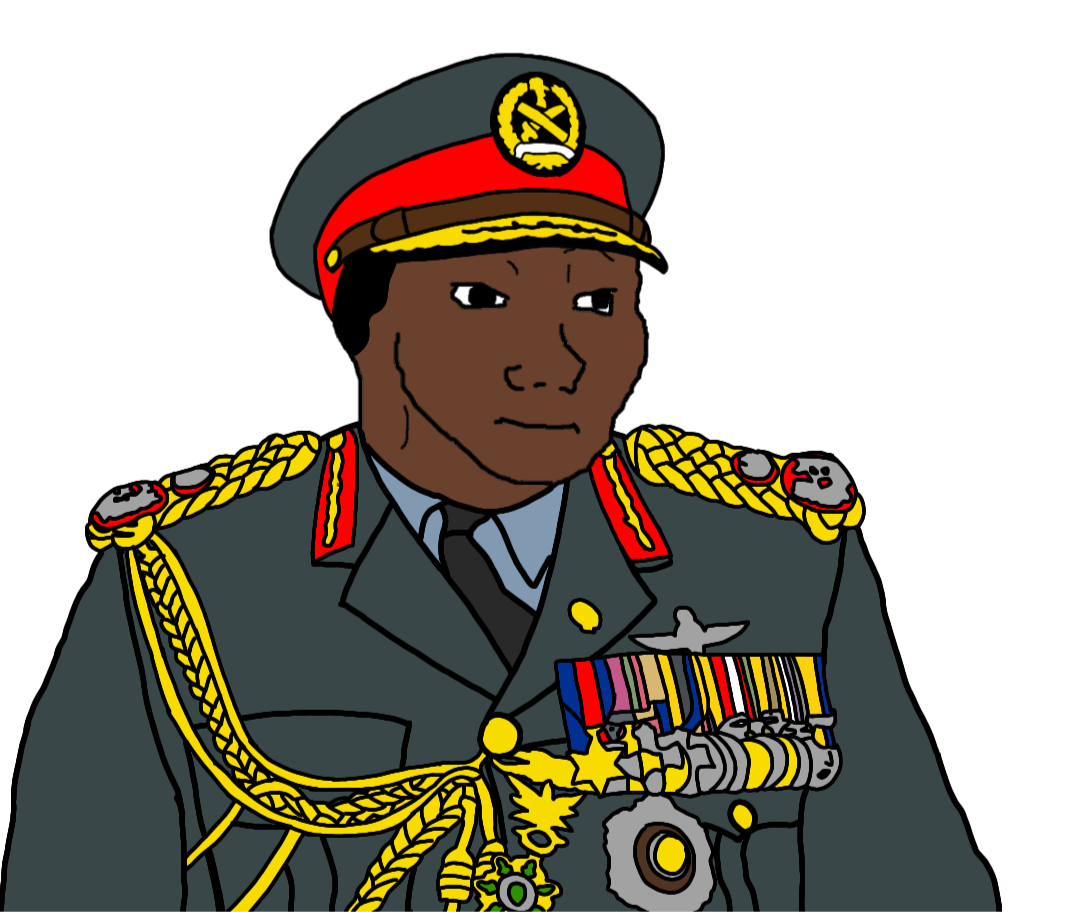
Label: 5_Blackjak